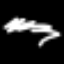
Label: squiggle